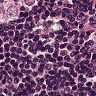
Metastatic tissue present: yes